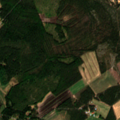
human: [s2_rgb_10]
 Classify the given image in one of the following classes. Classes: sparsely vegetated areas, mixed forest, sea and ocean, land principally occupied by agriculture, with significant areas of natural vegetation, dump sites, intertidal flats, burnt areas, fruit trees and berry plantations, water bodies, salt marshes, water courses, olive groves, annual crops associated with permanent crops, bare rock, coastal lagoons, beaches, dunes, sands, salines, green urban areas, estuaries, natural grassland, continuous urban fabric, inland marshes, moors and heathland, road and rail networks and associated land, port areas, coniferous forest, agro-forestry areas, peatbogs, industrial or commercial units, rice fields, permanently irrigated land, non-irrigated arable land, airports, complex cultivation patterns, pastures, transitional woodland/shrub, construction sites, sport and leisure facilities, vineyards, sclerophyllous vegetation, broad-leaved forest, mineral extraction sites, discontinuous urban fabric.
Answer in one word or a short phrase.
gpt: non-irrigated arable land, coniferous forest, mixed forest, transitional woodland/shrub